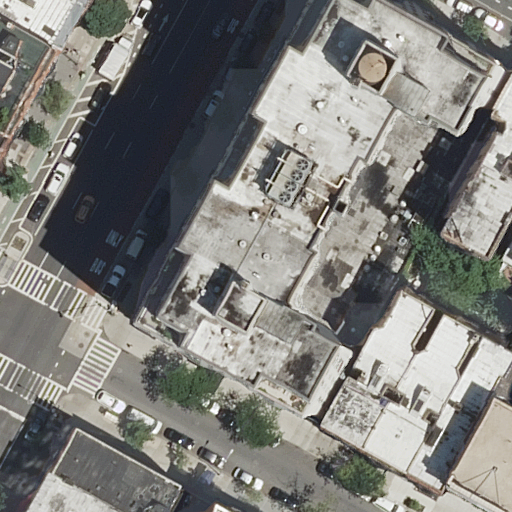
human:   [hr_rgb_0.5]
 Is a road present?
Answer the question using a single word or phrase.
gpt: yes

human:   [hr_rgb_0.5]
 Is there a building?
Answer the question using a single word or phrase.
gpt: yes

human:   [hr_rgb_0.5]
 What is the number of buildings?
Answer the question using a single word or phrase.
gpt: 14

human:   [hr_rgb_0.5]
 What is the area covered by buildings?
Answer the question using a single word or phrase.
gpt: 5641m2

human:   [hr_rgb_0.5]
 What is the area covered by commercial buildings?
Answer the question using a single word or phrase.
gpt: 0m2

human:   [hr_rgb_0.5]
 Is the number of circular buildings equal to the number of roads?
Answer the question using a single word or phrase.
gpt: no

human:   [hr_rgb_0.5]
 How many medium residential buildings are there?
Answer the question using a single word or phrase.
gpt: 7

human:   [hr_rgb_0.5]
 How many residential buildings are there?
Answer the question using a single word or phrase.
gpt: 14

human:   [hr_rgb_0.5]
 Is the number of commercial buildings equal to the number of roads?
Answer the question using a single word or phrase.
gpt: no

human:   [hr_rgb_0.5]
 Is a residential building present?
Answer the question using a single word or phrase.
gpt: yes

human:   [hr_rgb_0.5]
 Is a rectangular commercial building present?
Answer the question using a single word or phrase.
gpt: no

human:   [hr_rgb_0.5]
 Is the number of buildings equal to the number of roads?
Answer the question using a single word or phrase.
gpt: no

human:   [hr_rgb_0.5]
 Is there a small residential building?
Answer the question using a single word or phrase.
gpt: yes

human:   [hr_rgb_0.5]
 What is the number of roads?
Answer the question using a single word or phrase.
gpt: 5

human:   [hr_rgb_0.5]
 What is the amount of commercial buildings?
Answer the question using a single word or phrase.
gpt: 0

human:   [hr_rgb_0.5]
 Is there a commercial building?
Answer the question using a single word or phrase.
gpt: no

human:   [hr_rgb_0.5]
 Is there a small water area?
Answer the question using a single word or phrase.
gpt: no

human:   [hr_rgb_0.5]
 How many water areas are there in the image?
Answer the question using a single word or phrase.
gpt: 0

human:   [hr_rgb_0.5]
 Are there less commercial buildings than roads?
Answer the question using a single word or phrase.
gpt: yes

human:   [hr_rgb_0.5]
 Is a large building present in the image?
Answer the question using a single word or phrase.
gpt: yes

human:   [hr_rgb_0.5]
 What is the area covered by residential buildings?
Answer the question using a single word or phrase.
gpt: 5641m2

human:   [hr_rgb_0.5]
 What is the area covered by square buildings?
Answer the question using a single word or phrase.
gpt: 0m2

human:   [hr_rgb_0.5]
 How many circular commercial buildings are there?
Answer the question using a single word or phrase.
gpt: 0

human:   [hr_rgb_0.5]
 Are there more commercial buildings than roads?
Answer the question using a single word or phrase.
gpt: no

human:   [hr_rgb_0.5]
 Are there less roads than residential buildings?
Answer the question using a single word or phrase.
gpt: yes

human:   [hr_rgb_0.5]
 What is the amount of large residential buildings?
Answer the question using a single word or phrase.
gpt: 2

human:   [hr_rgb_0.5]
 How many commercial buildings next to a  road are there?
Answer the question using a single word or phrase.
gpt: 0

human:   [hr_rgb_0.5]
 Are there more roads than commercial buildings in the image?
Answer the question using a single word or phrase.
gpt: yes

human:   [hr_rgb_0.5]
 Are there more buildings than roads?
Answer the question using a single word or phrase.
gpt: yes

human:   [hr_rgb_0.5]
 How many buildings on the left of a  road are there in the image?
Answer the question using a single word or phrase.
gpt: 9

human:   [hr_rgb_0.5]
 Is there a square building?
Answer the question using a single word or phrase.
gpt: no

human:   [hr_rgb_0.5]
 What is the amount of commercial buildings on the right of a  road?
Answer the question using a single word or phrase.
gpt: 0

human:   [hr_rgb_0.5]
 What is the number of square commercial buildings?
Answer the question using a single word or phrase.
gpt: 0

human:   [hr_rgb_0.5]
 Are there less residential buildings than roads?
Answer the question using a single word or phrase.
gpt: no

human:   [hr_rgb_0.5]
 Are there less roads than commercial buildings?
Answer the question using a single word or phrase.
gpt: no

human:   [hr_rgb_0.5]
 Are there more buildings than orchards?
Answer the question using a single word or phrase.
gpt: yes

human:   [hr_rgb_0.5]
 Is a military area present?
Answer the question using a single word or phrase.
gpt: no

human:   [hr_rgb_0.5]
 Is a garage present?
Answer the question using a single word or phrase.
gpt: no

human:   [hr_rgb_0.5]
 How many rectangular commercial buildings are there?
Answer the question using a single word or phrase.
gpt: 0

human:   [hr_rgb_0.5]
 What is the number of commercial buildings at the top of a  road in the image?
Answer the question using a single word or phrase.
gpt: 0

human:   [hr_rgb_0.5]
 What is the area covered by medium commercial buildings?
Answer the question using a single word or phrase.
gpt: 0m2

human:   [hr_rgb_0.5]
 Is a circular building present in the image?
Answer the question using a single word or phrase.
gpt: no

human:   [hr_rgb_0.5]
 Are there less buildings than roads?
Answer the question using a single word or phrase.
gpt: no

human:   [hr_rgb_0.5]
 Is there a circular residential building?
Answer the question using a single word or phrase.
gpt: no

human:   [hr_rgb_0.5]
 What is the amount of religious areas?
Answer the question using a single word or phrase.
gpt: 0

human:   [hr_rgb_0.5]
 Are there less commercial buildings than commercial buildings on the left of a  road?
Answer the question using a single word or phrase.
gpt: no

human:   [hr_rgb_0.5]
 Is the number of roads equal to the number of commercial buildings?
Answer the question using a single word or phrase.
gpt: no

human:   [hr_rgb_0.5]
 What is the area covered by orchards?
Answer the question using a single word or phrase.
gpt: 0m2

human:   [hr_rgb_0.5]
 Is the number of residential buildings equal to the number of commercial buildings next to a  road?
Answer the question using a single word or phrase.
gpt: no

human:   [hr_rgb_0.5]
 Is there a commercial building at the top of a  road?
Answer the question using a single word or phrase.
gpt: no

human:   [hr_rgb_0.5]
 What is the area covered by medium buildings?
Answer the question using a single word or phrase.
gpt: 1463m2

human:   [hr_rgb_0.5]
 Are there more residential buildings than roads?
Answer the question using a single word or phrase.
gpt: yes

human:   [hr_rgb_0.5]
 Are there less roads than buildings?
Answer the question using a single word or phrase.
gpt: yes

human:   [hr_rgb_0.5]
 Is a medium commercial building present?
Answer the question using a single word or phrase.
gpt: no

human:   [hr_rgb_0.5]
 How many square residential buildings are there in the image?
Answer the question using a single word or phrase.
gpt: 0

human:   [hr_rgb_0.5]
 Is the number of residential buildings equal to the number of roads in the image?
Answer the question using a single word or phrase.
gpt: no

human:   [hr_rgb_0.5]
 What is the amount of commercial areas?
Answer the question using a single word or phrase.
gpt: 0

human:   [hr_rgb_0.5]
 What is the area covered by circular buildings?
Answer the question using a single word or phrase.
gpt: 0m2

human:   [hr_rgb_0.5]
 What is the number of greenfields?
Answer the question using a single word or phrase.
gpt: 0

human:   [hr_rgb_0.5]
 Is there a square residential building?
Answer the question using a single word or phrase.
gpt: no

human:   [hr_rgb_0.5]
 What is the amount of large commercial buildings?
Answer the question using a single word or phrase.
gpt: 0

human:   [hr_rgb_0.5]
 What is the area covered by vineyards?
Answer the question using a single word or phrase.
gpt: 0m2

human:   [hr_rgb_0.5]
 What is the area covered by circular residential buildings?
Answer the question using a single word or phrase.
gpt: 0m2

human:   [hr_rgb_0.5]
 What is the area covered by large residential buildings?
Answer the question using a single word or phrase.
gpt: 4105m2